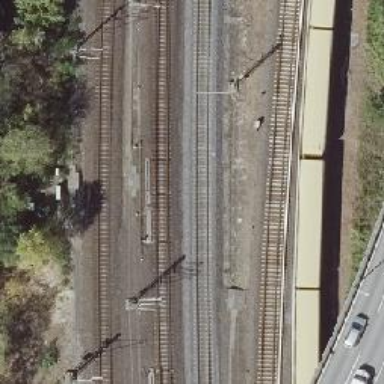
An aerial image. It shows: Railway track with contact lines for electrification.